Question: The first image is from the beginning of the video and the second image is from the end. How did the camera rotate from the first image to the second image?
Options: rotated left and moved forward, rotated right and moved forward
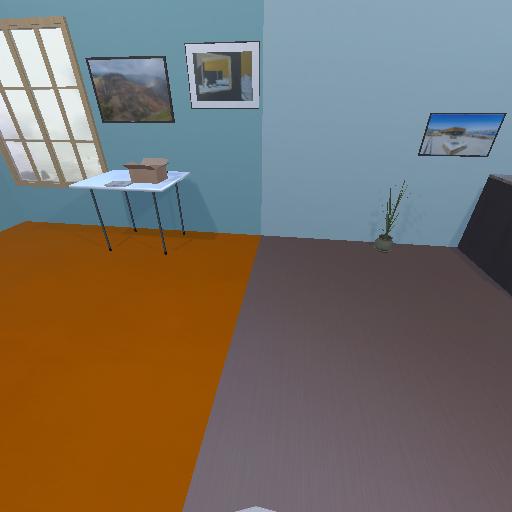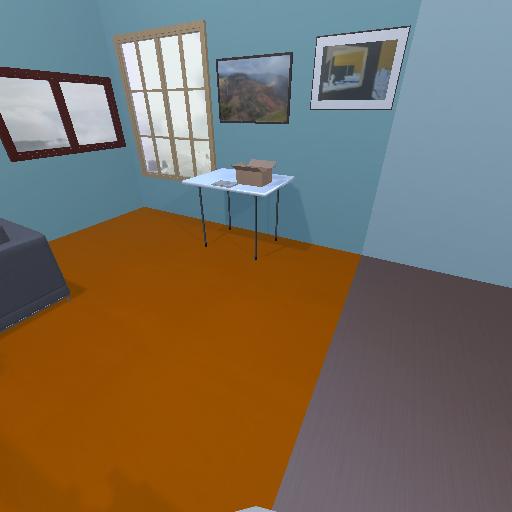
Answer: rotated left and moved forward